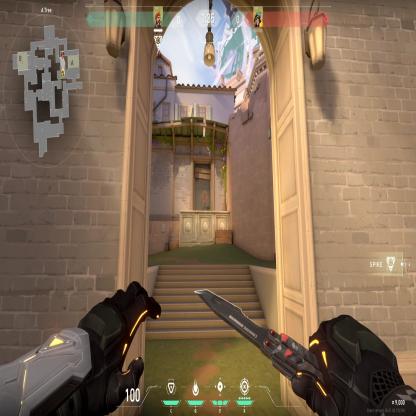
Label: enemy